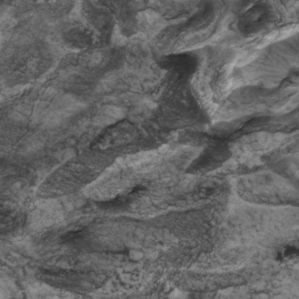
Label: non_frost